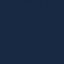
Land use / land cover class: SeaLake